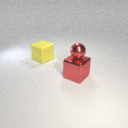
large red metal cube below small red metal sphere